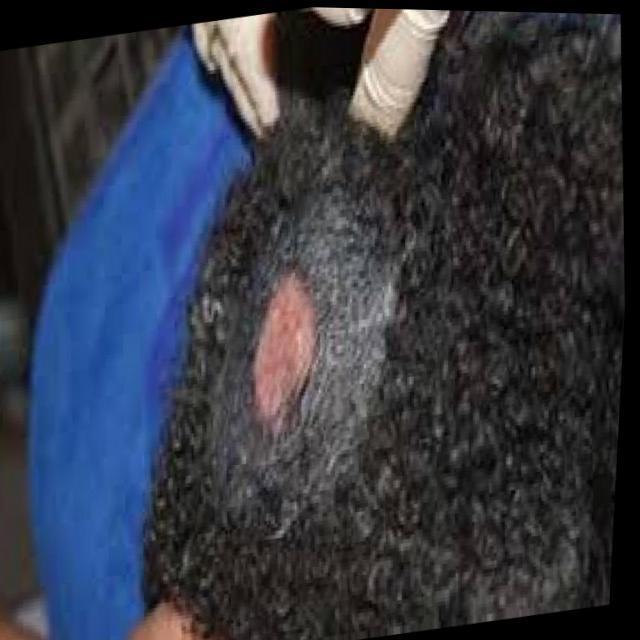
Canine dermatitis — inflammation of the skin presenting with erythema, pruritus, papules, and excoriation. May be allergic, contact, or atopic in origin.